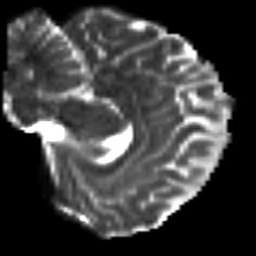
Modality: T2w
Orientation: sagittal
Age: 21
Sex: female
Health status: healthy
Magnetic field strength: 3 T
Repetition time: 9 s
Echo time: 0.093 s